Question: Afternoon Everyone.
We're setting up a permissions tree for user profiles.We use the jsTree plugin found here: <URL>
Over version is: 3.1.0Their current version is: 3.1.0
Here's our usage:
'''
/* Initialize any jsTress passed in. */
$( "." + section + "-panel-" + panel ).find( "div[class*='jstree']" ).each(function(){
$(this).jstree( { "core" : { "data" : $.parseJSON( $(this).prev().html() ) },
"plugins" : [ "checkbox","wholerow" ]
} );
/* Try to force close-all tree nodes. */
$(this).jstree( "close_all",-1 );
})
'''
We manually try to force close all nodes here, although it doesn't work.
The JSON data passed into the initialization method includes node state attributes.
See actual data sample:
'''
[
{
"id":"ADMIN",
"text":"ADMIN",
"state":
{
"selected":false
},
"children":
[
{
"id":"ADMIN_ADD_STAFF",
"text":"ADMIN_ADD_STAFF",
"state":
{
"opened":false,
"disabled":false,
"selected":true
}
},
{
"id":"ADMIN_NEW_MSG",
"text":"ADMIN_NEW_MSG",
"state":
{
"opened":false,
"disabled":false,
"selected":true
}
}
/* Truncated here for brevity of question. */
/* See link below for complete data object. */
]
}
]
'''
See <URL> for copy of complete data object.
As you can see, the 'opened' attrib is always false, yet we find the nodes always initialize in the opened state.

Nodes will close if you manually close them.
Note: We are not using the plugin that enables node-state persistence in browser.
Just can't seem to see why the nodes won't initialize as closed...
Thanks in advance!
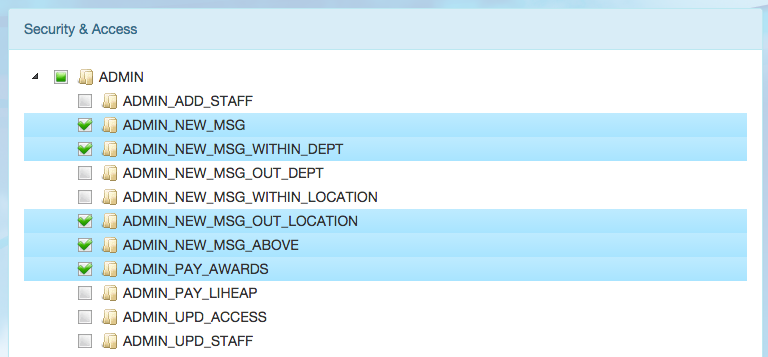
Answer: Make sure to call 'close_all' after the 'ready.jstree' event has fired:
'''
$(this),jstree(...).on('ready.jstree', function (e, data) {
data.instance.close_all();
});
'''
You can also simply configure jsTree not to expand the selected nodes onload:
<URL>$.jstree.defaults.core.expand_selected_onload
'''
$(this).jstree({
core : {
expand_selected_onload : false,
...
'''
Best regards,
Ivan